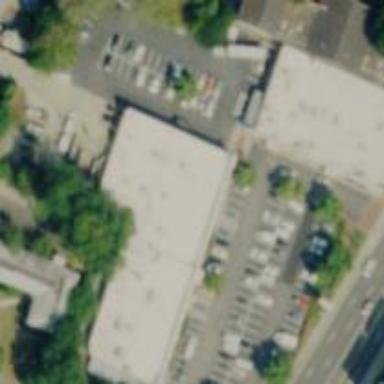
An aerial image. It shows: Retail building.